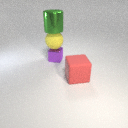
large yellow rubber sphere below large green metal cylinder